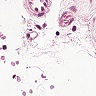
Metastatic tissue present: no